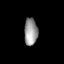
Tissue: lung
Cell type: Epithelial cells
Senescence score: 0.1232
Nuclear area (px): 357
Mean DAPI intensity: 151.613